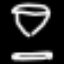
Label: hourglass